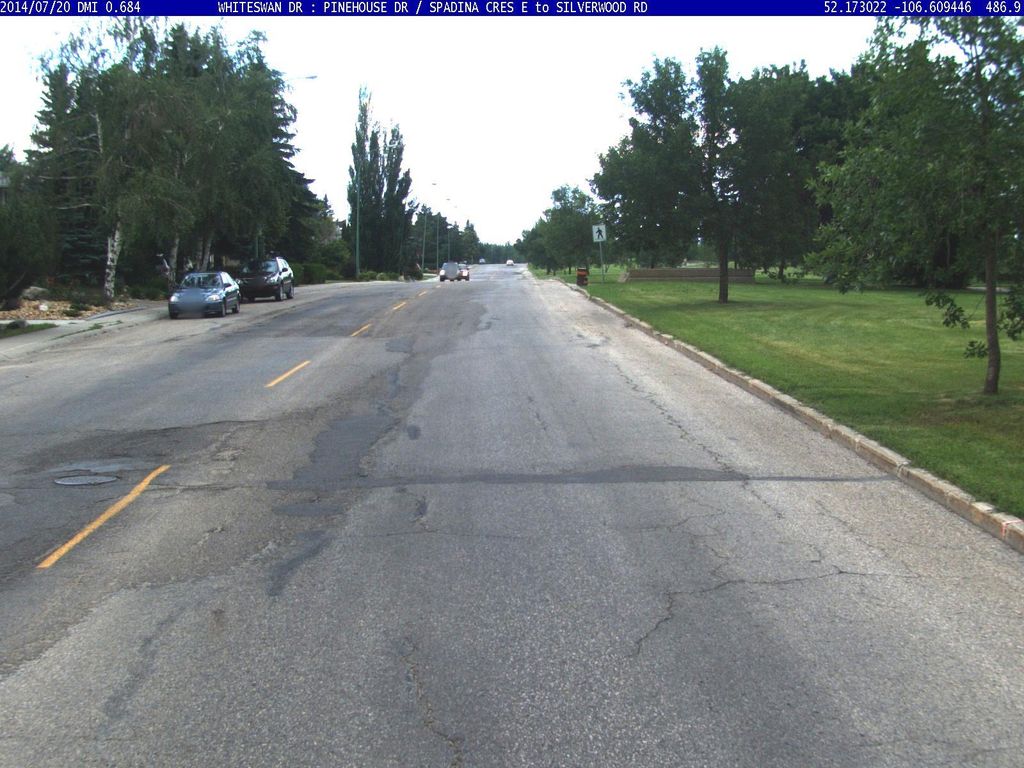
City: saskatoon